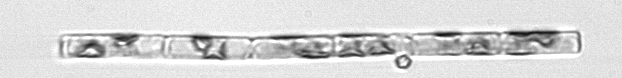
Label: Guinardia_delicatula